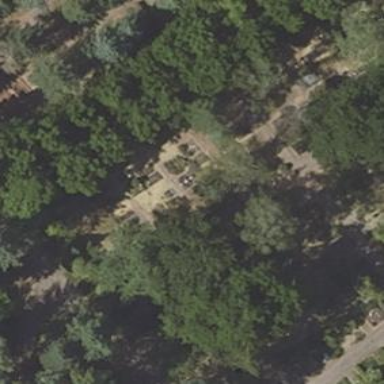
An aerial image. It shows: Graveyard.